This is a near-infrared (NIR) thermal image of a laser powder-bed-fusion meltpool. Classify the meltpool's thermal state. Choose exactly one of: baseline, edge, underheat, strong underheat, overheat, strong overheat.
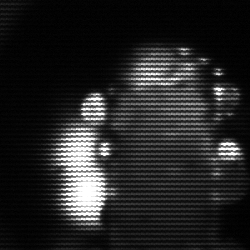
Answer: strong underheat